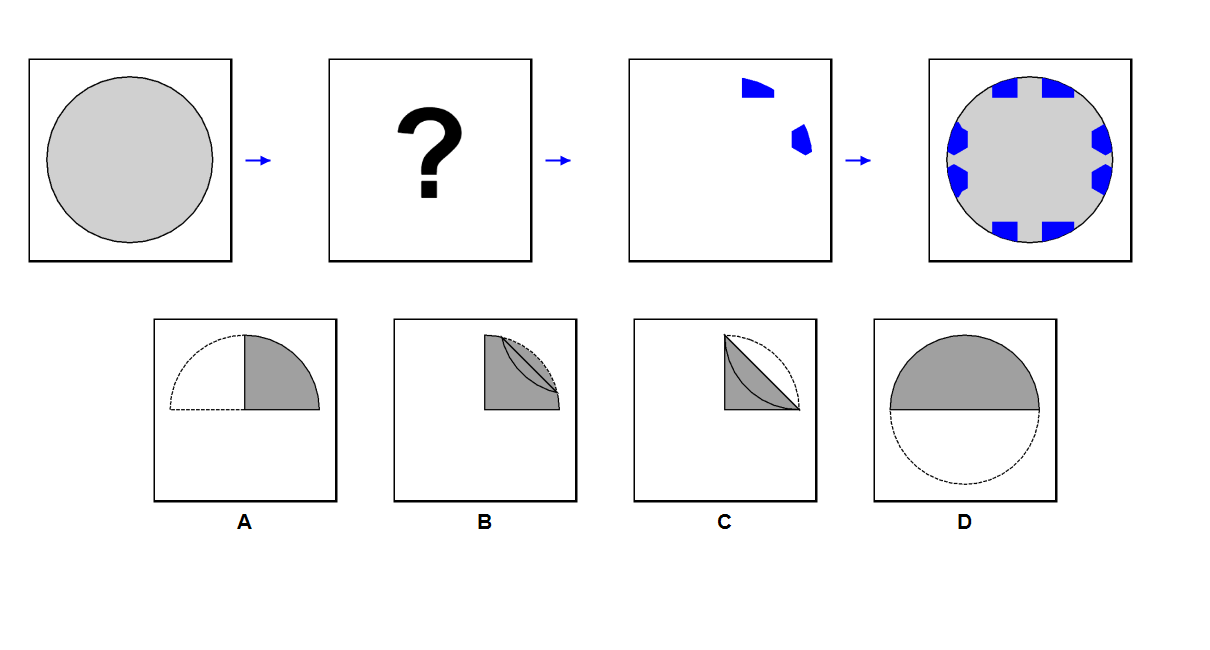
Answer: C